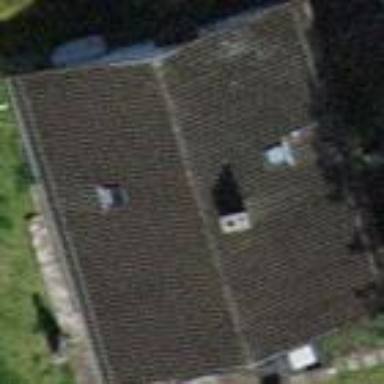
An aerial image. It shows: Detached building.